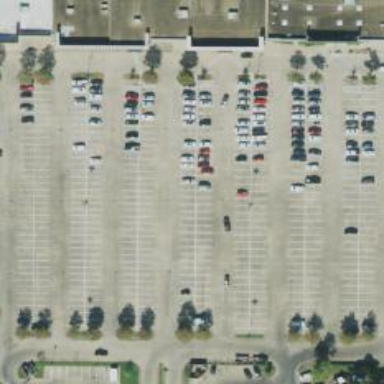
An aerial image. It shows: Parking space.